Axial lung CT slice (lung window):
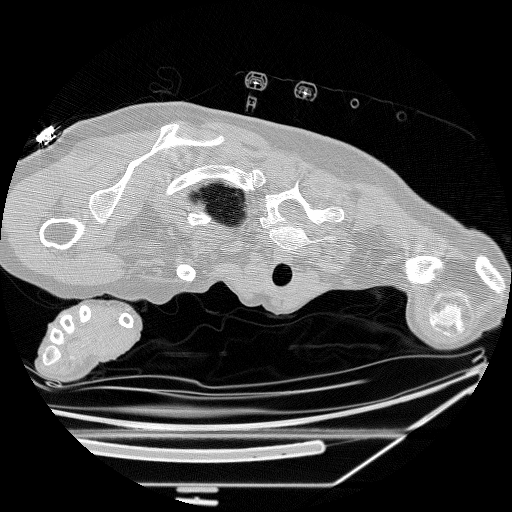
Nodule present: no